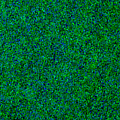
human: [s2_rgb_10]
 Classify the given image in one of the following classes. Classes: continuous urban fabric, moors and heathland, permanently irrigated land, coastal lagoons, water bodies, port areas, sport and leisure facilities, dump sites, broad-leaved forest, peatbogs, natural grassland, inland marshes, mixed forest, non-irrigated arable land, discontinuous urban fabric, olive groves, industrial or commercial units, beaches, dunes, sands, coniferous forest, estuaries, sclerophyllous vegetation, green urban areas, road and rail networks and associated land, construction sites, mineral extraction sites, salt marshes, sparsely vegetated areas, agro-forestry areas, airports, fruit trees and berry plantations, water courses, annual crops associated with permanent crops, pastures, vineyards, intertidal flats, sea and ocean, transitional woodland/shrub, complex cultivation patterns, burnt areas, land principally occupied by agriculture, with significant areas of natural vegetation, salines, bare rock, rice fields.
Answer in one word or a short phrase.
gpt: sea and ocean